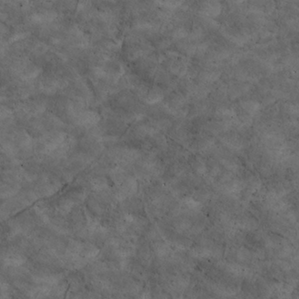
Label: non_frost